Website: macys
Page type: cart
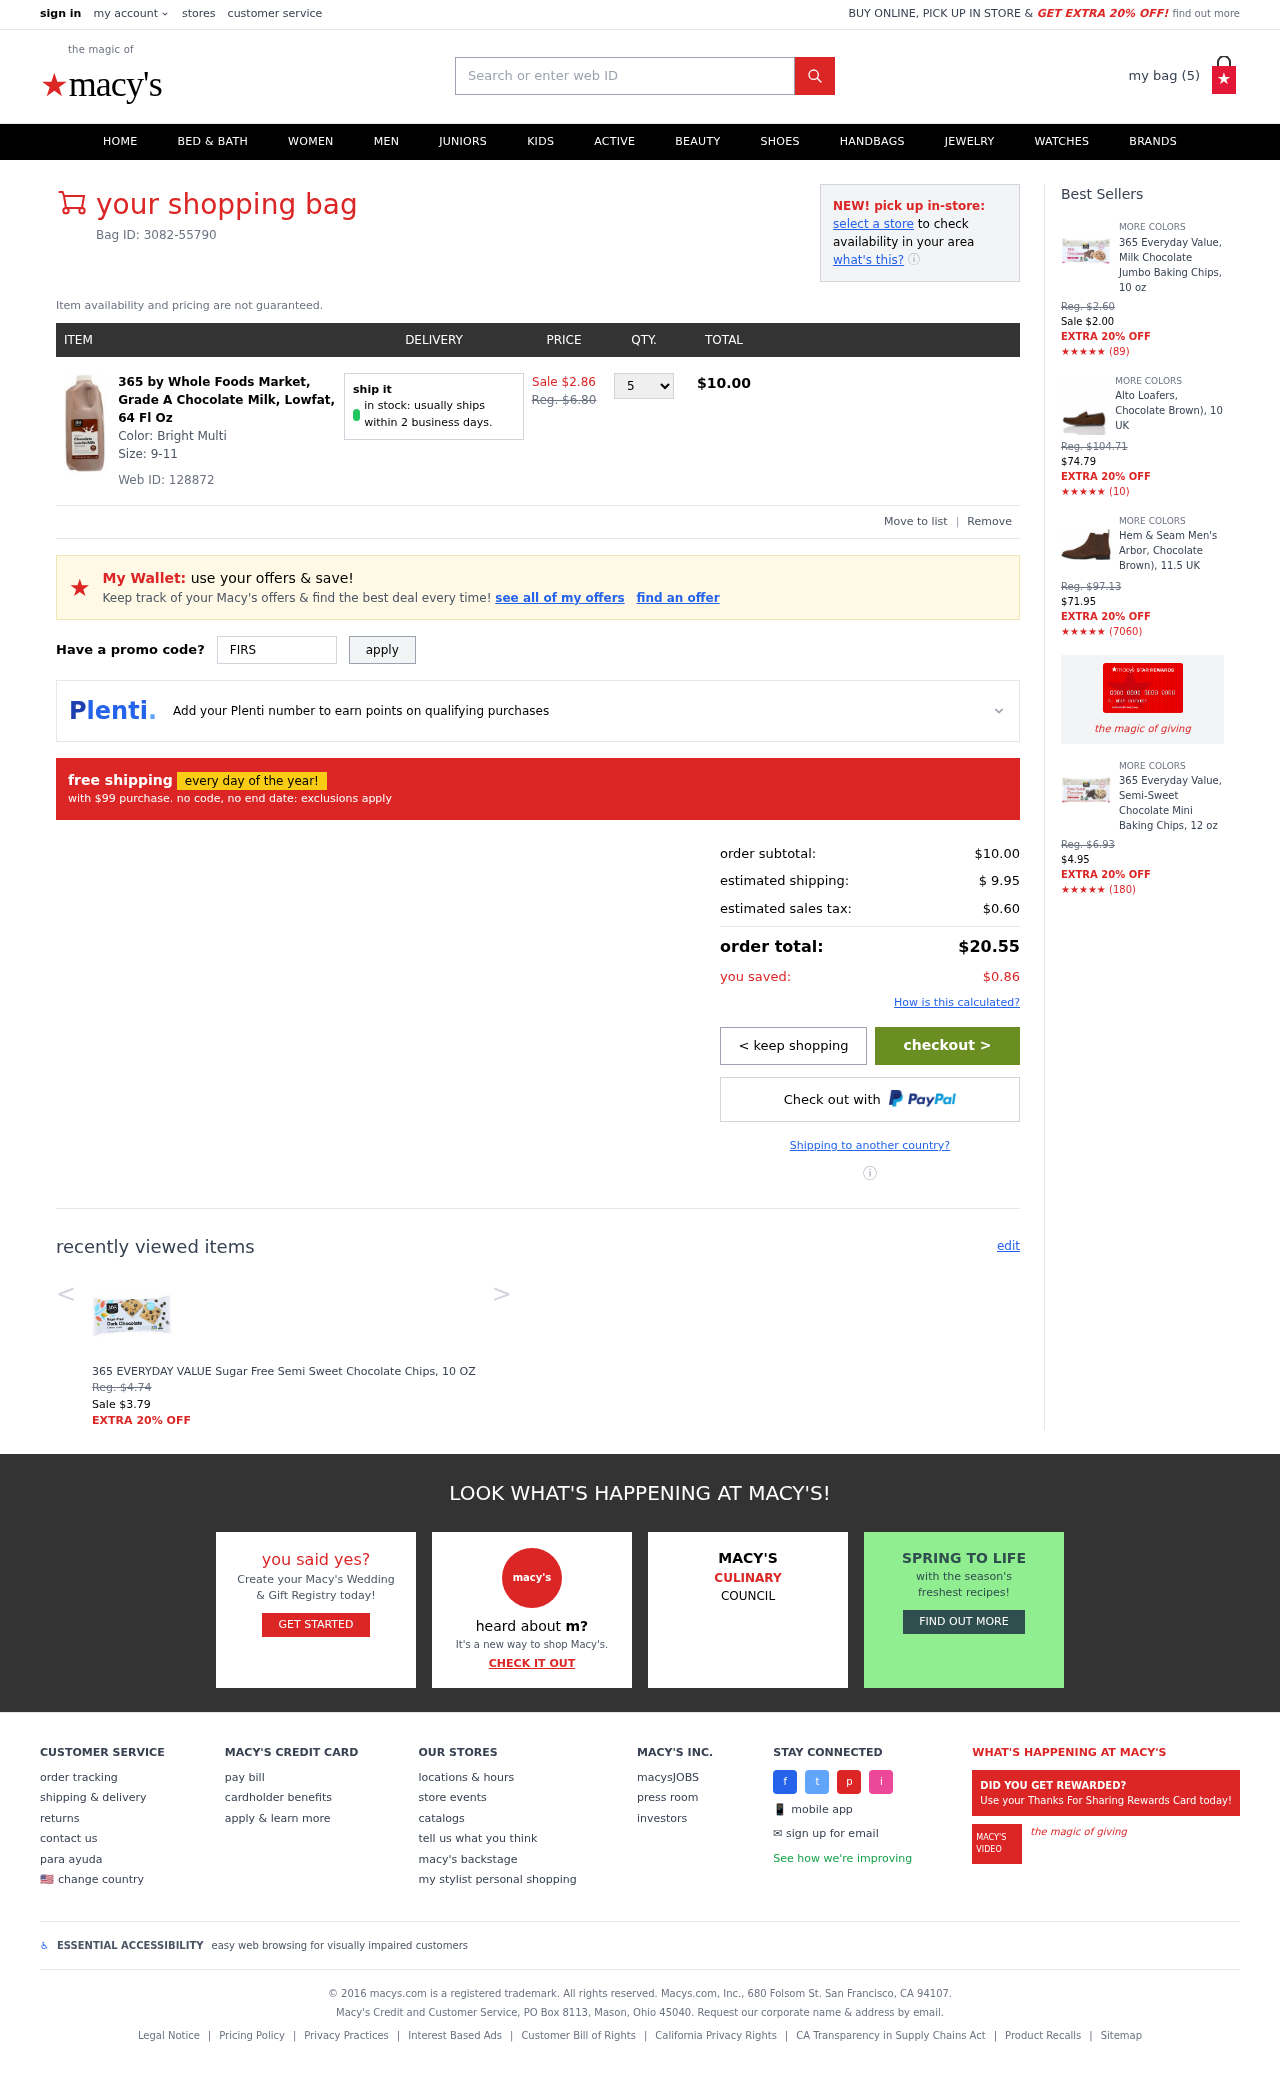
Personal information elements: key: PII_PROMO_CODE
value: FIRST76
Product elements: key: PRODUCT1_NAME
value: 365 by Whole Foods Market, Grade A Chocolate Milk, Lowfat, 64 Fl Oz
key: PRODUCT1_PRICE
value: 2
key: PRODUCT1_QUANTITY
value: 5
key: PRODUCT2_NAME
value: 365 EVERYDAY VALUE Sugar Free Semi Sweet Chocolate Chips, 10 OZ
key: PRODUCT2_PRICE
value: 3.79
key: PRODUCT3_NAME
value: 365 Everyday Value, Milk Chocolate Jumbo Baking Chips, 10 oz
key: PRODUCT3_NUM_RATINGS
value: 89
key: PRODUCT3_PRICE
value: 2
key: PRODUCT4_NAME
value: Alto Loafers, Chocolate Brown), 10 UK
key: PRODUCT4_NUM_RATINGS
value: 10
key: PRODUCT4_PRICE
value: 74.79
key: PRODUCT5_NAME
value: Hem & Seam Men's Arbor, Chocolate Brown), 11.5 UK
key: PRODUCT5_NUM_RATINGS
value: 7060
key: PRODUCT5_PRICE
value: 71.95
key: PRODUCT6_NAME
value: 365 Everyday Value, Semi-Sweet Chocolate Mini Baking Chips, 12 oz
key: PRODUCT6_NUM_RATINGS
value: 180
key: PRODUCT6_PRICE
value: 4.95
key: PRODUCT1_ORIGINAL_PRICE
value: Sale $2.86
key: PRODUCT1_TOTAL
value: $10.00
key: PRODUCT2_ORIGINAL_PRICE
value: Reg. $4.74
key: PRODUCT3_ORIGINAL_PRICE
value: Reg. $2.60
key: PRODUCT3_RATING
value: ★★★★★
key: PRODUCT4_ORIGINAL_PRICE
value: Reg. $104.71
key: PRODUCT4_RATING
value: ★★★★★
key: PRODUCT5_ORIGINAL_PRICE
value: Reg. $97.13
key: PRODUCT5_RATING
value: ★★★★★
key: PRODUCT6_ORIGINAL_PRICE
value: Reg. $6.93
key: PRODUCT6_RATING
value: ★★★★★
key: PRODUCT_WEB_ID
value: Web ID: 128872
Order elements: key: ORDER_NUM_ITEMS
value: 5
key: ORDER_BAG_ID
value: Bag ID: 3082-55790
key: ORDER_SUBTOTAL
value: $10.00
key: ORDER_SHIPPING_COST
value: $ 9.95
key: ORDER_TAX
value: $0.60
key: ORDER_TOTAL
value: $20.55
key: ORDER_SAVINGS
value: $0.86
Search elements: key: HEADER_SEARCH
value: Search or enter web ID